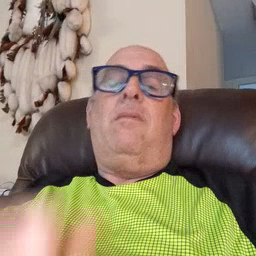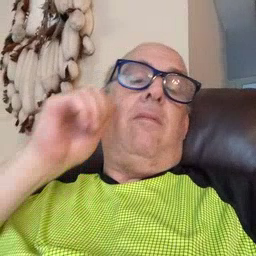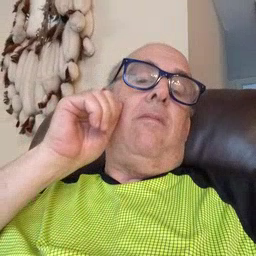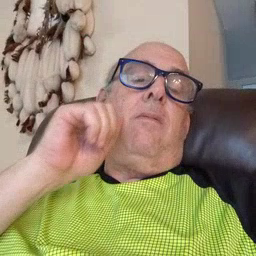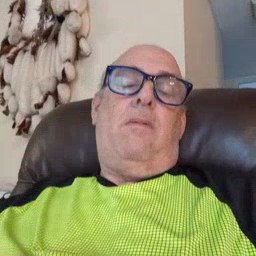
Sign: aunt